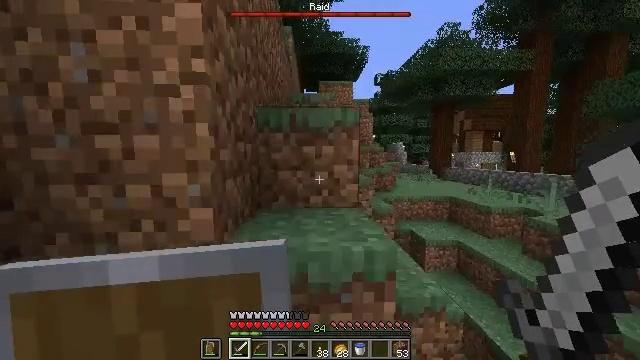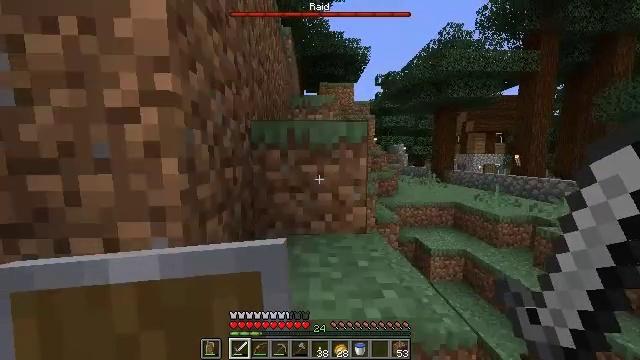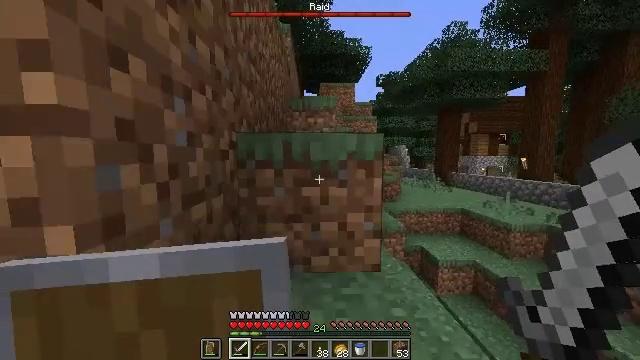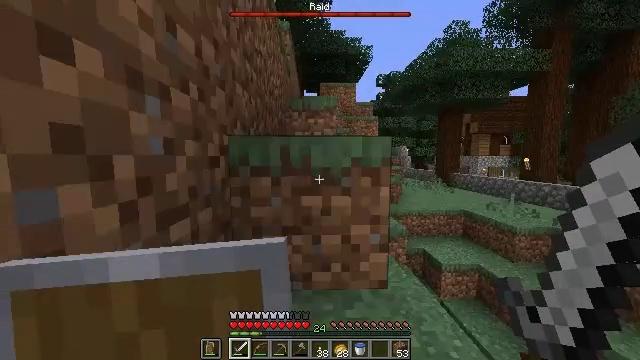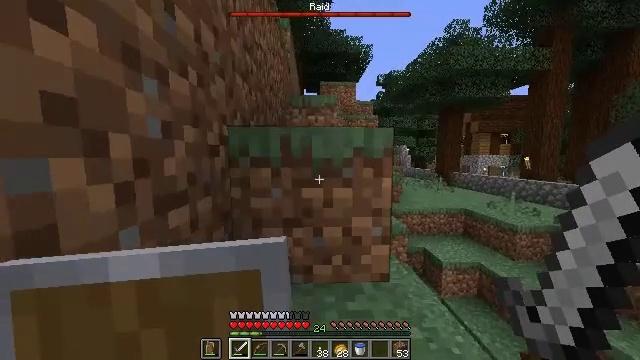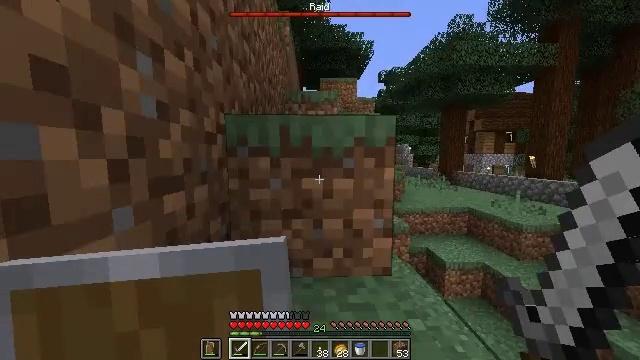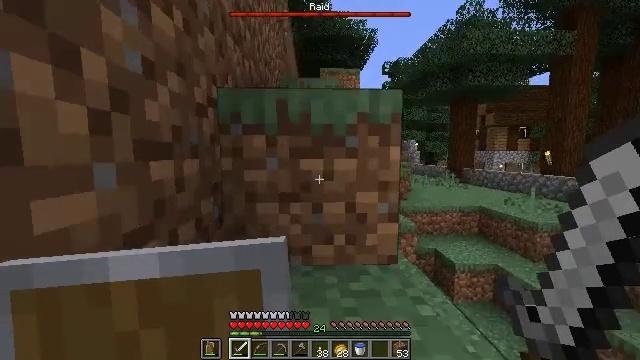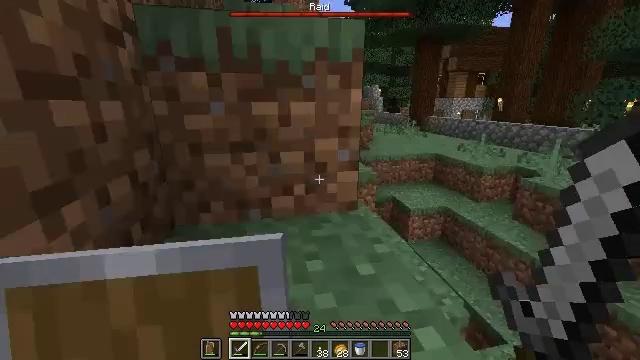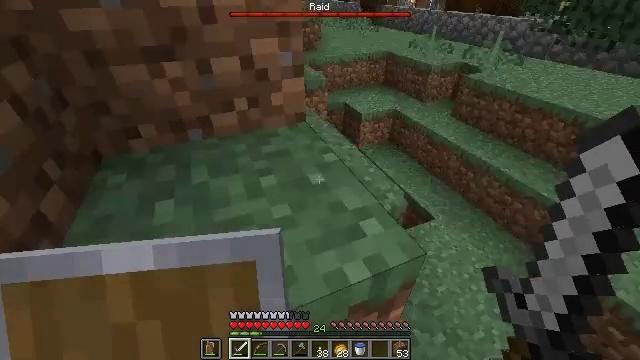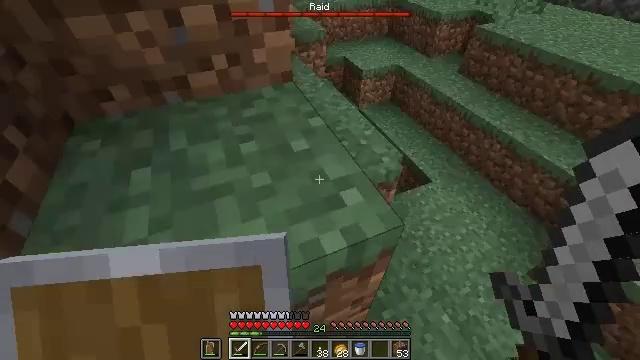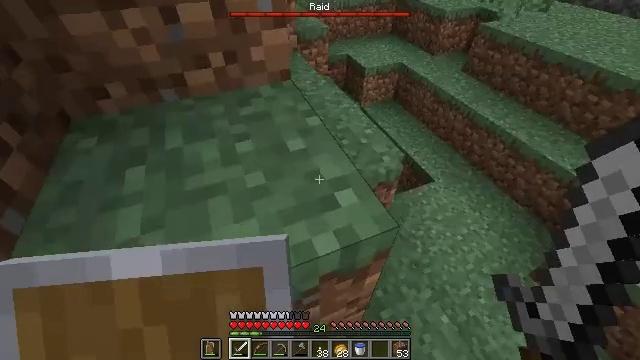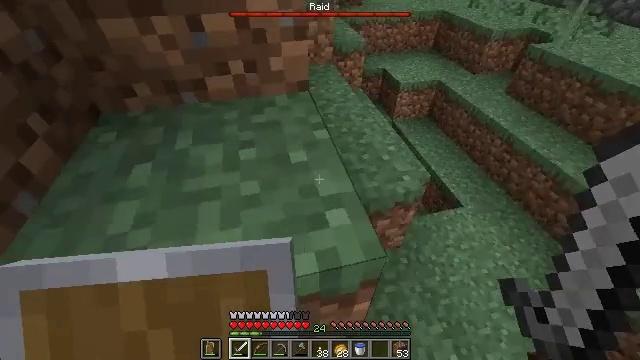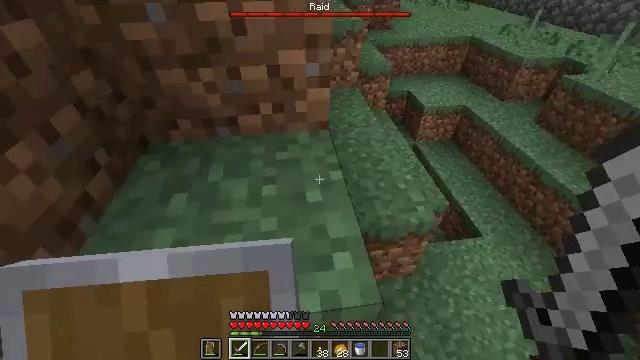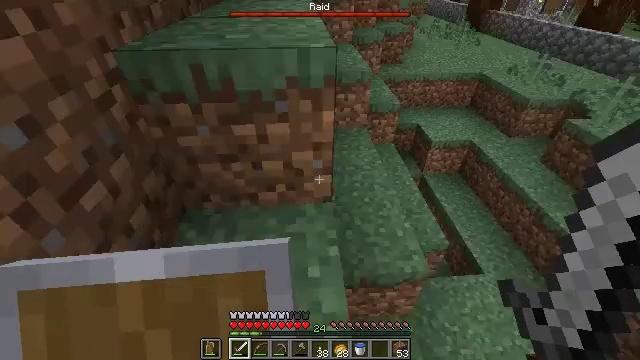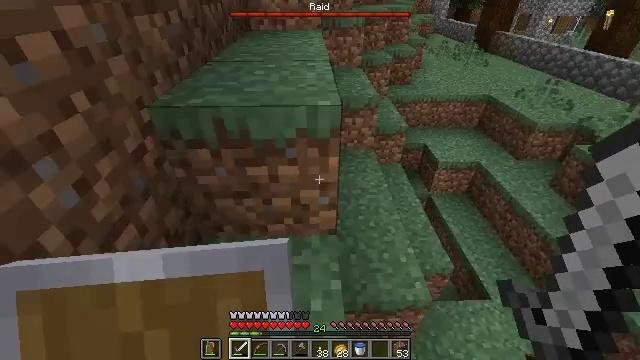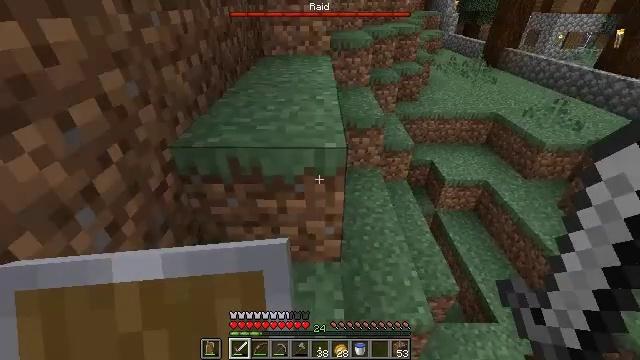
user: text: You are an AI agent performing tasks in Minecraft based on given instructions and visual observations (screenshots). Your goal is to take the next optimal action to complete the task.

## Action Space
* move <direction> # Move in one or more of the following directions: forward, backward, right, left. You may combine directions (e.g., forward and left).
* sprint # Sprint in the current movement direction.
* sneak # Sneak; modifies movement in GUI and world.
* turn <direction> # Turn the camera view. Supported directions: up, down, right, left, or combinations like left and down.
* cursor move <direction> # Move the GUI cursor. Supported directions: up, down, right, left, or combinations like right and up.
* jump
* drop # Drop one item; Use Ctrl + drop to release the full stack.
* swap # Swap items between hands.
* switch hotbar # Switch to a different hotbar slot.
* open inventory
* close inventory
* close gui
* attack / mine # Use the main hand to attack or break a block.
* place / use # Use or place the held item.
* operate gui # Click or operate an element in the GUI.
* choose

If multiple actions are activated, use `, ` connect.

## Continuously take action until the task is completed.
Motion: motion action
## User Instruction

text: Dig up the grass block for dirt.
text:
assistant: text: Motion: move forward
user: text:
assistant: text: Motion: move forward
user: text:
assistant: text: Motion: move forward
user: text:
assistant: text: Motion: move forward, jump
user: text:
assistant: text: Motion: move forward, jump
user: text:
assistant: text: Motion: move forward, jump
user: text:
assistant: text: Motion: move forward, turn right and down
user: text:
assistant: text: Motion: move forward, turn right and down
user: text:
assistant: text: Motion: move forward, turn down
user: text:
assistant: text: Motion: move forward
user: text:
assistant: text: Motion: move forward, turn left and up
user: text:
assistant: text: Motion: move forward, turn left and up, jump
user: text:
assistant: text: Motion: move forward, turn left and up, jump
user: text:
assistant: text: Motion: move forward and move left, turn left and up, jump
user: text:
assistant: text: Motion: move forward and move left, turn left and up, jump
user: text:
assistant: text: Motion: move forward and move left, turn left and up, jump
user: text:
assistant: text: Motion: move forward, turn up, jump
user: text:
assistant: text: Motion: move forward
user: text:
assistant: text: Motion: move forward
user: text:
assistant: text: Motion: move forward
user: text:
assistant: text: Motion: move forward, turn up
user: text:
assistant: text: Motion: move forward, turn up, jump
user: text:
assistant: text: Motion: move forward, turn up, jump
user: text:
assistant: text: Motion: move forward, turn right and up, jump
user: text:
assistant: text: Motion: move forward, turn up, jump
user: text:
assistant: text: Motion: move forward, turn up
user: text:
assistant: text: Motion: move forward
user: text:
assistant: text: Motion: move forward
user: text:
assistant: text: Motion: move forward, sprint
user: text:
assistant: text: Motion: move forward, sprint